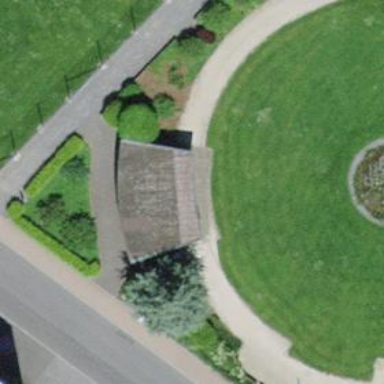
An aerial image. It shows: Picnic table located in leisure land area.